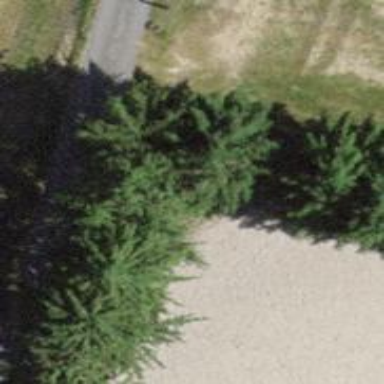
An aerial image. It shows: Row of trees in natural setting.